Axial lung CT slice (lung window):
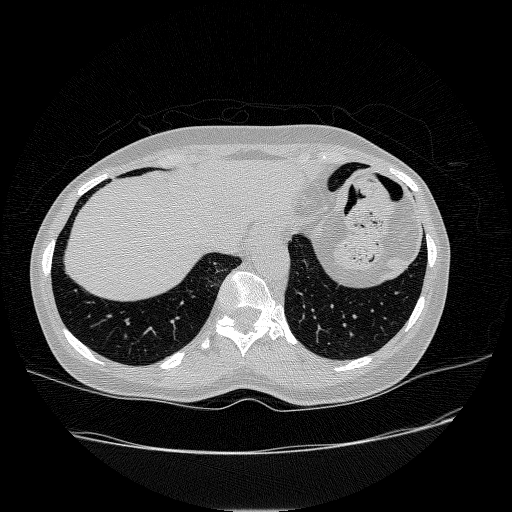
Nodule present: no